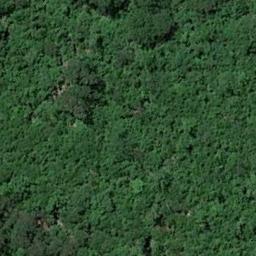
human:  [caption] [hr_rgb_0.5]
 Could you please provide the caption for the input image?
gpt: The forest is full of green trees .

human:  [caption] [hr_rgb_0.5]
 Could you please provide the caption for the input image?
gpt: A large dense mixed dark green and light green forest .

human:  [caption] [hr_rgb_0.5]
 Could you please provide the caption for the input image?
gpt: This is a dense forest .

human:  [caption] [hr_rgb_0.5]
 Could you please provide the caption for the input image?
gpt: The forest has a lot of dense green trees of different color depths and heights .

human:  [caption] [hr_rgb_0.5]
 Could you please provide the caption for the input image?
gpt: A dense forest with many green trees .